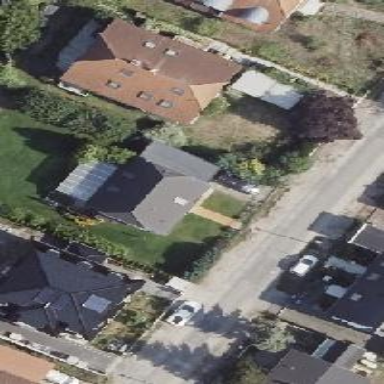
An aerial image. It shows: Detached building with half-hipped roof.